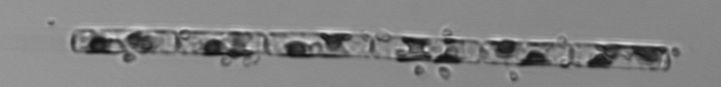
Label: Guinardia_delicatula